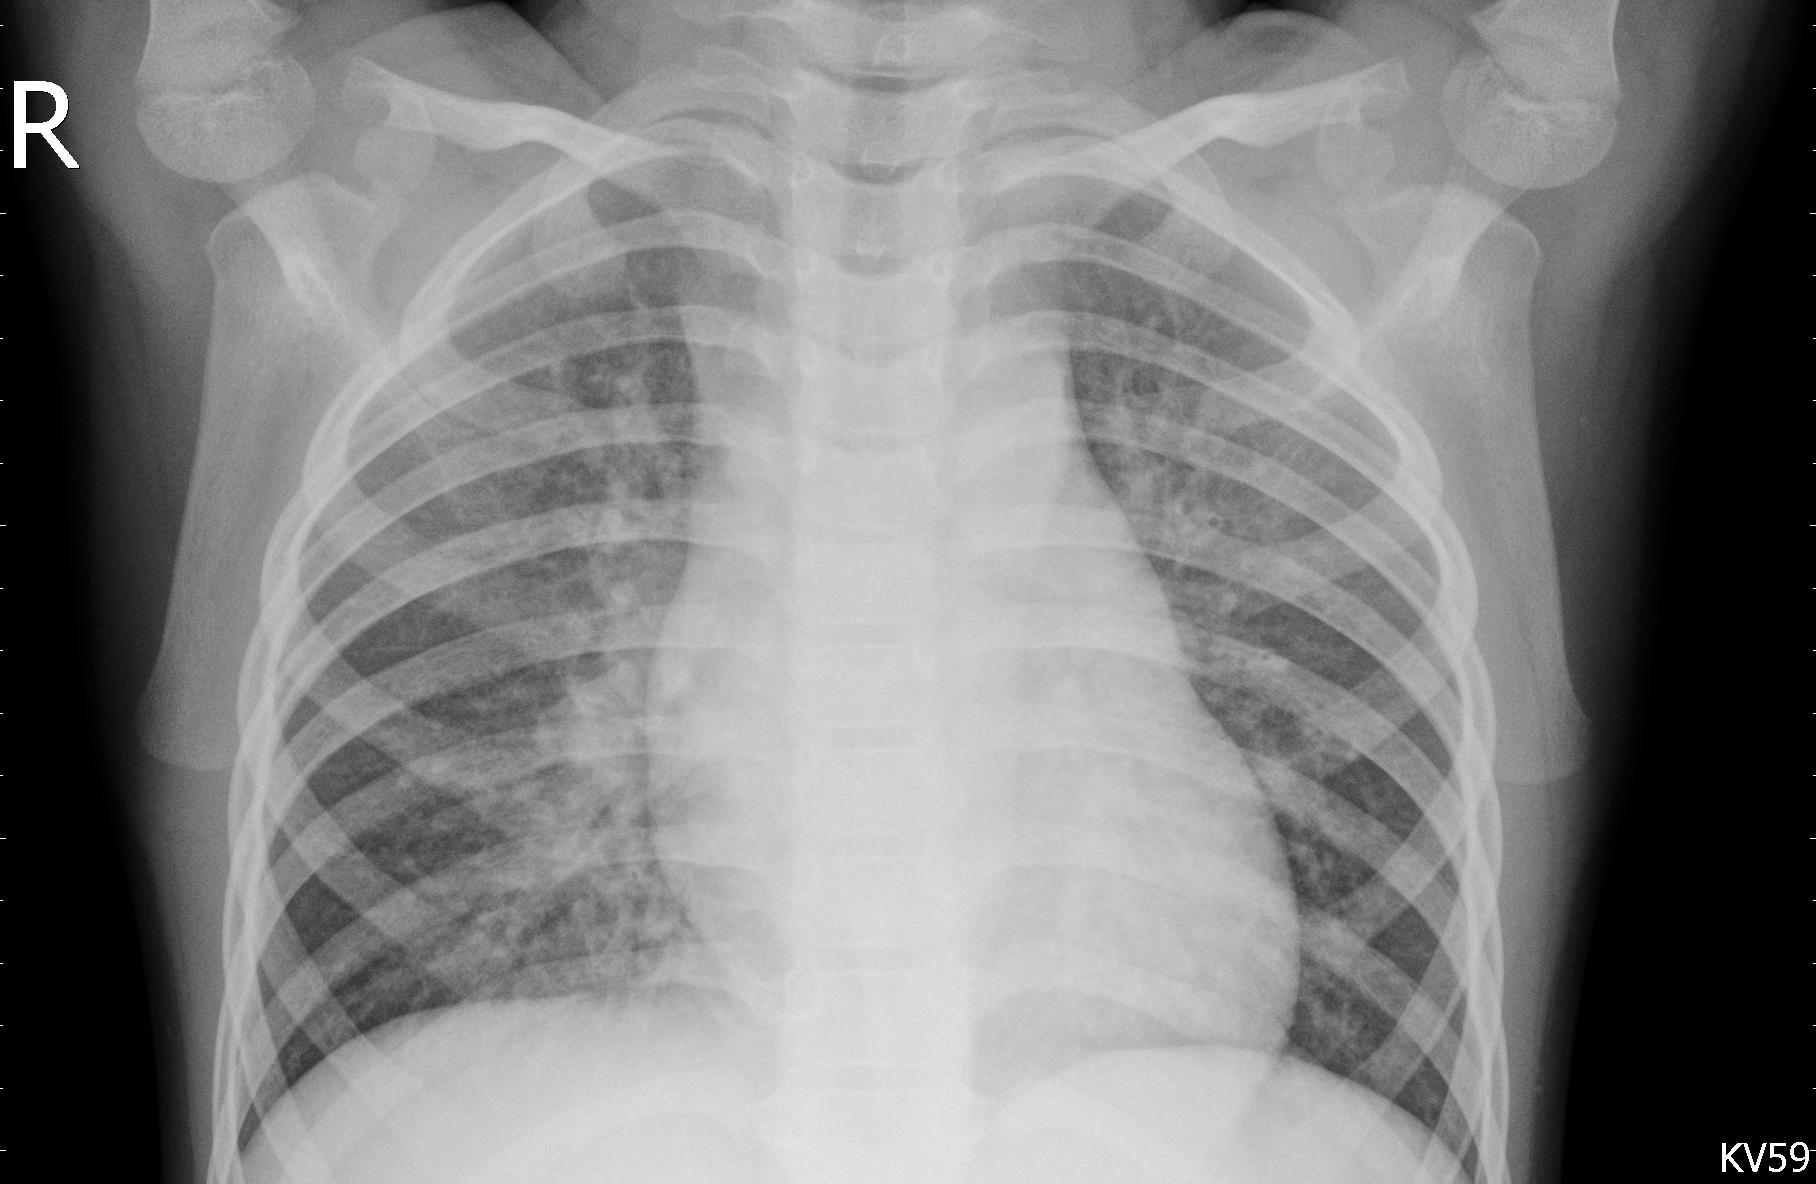
Diagnosis: PNEUMONIA